Interaction volume radius: 10 \u00c5
Interaction volume height: 15 \u00c5
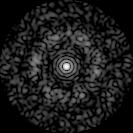
Disorder parameter: 0.8208